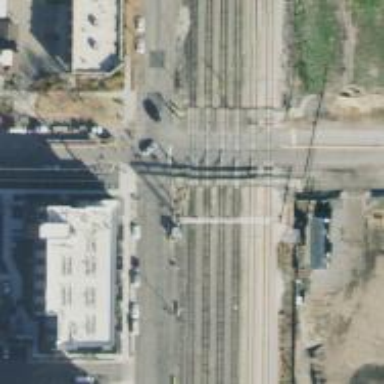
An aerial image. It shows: Railway level crossing.